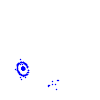
Particle: kaon